Interaction volume radius: 5 \u00c5
Interaction volume height: 15 \u00c5
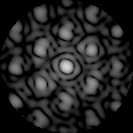
Disorder parameter: 0.4116